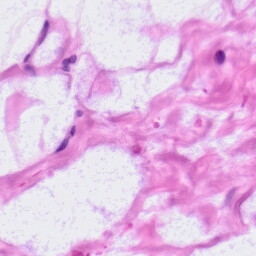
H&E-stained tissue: LymphNode